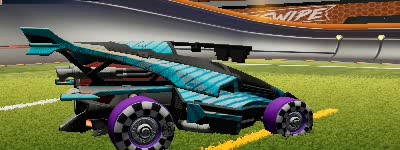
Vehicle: aftershock